Current action and preconditions to check: trajectory_clear

Your task: For each precondition in the list above, predict whether it will hold at this action.

Consider the current scene as observed from the mobile robot's camera, and analyze the predicted future states of all dynamic agents (e.g., people, animals, vehicles, or any moving entities) within the NEXT SECOND.

IMPORTANT: Only answer "very likely" if you are absolutely certain—based on strong, clear evidence—that a dynamic agent will violate the precondition in the predicted future state. Do NOT answer "very likely" for unlikely, ambiguous, or low-probability risks.

Ask yourself for each precondition: Is there a high probability, with clear and convincing evidence, that the predicted future states of any dynamic agent will interfere with the predicted future state of the currently executing action within the NEXT SECOND, causing that precondition to fail?

Assess the risk level based on these predictions. Use "likely" or "very likely" if motions create a clear risk of interference.

Use "neutral" or "improbable" if agents are nearby but their predicted paths are clearly diverging or non-conflicting.

Failure Risk Categories: "very improbable", "improbable", "neutral", "likely", "very likely"

Answer Format: Output ONLY the probability_of_failure value from these categories: "very improbable", "improbable", "neutral", "likely", "very likely"

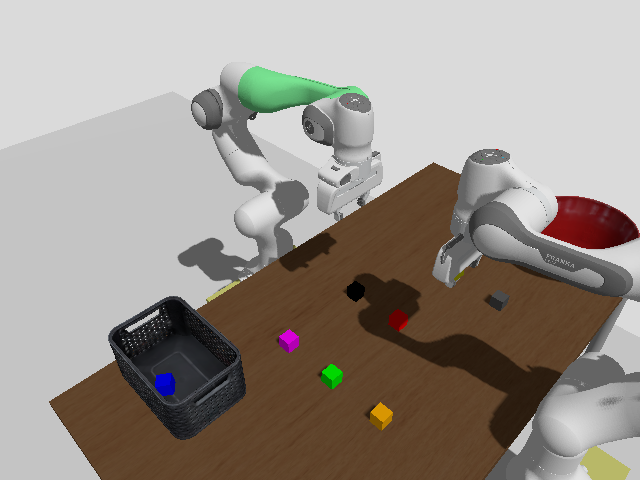

Answer: very improbable